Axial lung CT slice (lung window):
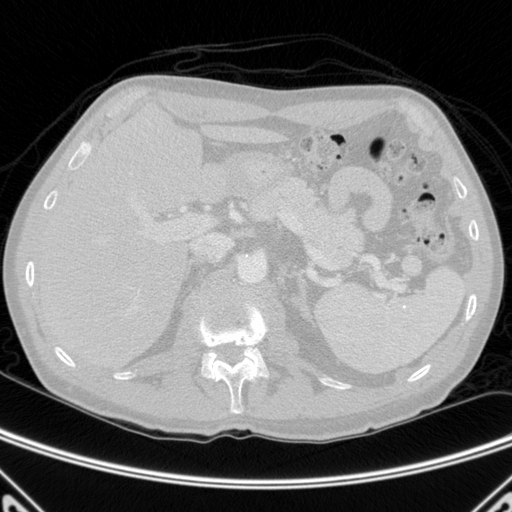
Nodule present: no